Question: This is a heatmap showing the profit of each employee (rows) for different tasks (columns). Task 1 requires exactly 3 people; Task 2 requires exactly 1 person; Task 3 requires exactly 2 people; Task 4 requires exactly 2 people; Task 5 requires exactly 3 people. Under the constraint that each task must have exactly the required number of people, what is the maximum total profit achievable by assigning employees? Note: All profit values are multiples of 10. Each task's total profit is the sum of the profits contributed by one or more people assigned to that task; not every task must be completed. Each person can be assigned to at most one task.
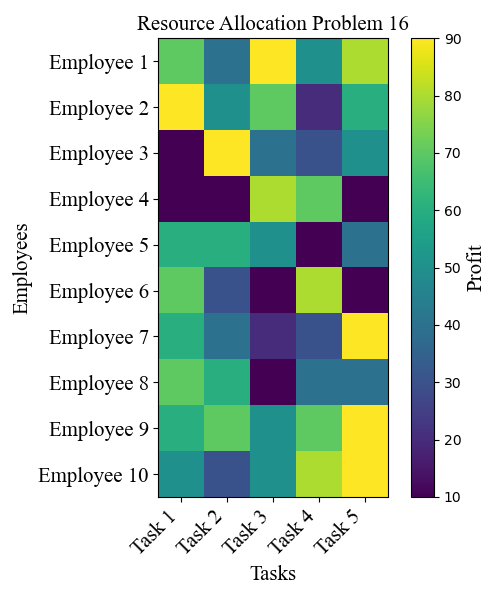
Answer: 780